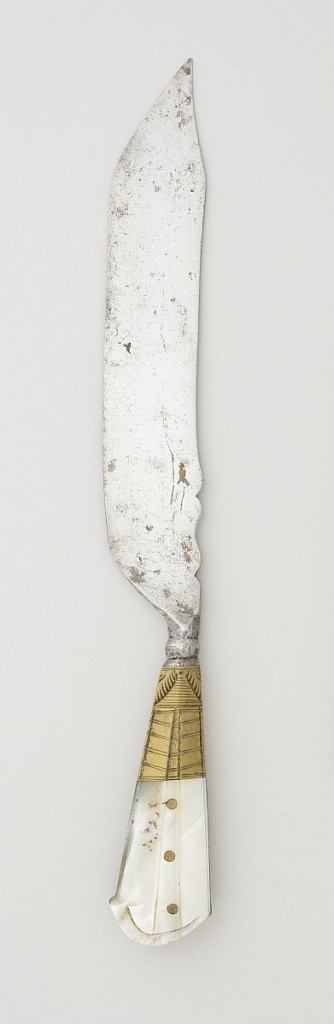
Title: Knife
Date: ca. 1690
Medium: steel, brass, mother-of-pearl
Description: Sabre-shaped blade with a profiled upper edge, plain bolster and rounded neck. Flared rectangular handle with rounded top, brass mounts and band along the sides engraved with decorative pattern. Three brass rivets on each side of the handle. Front and back of handle carved mother-of-pearl.